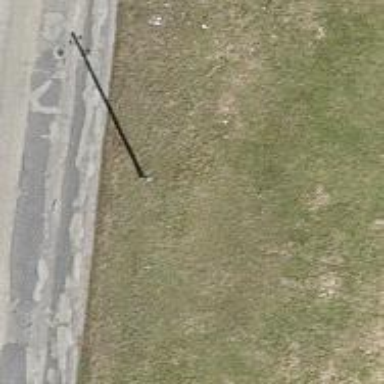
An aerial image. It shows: Power pole.